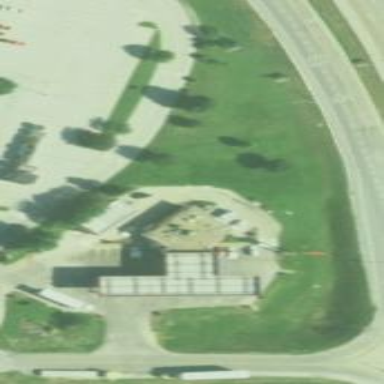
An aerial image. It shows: Convenience shop.